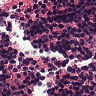
Metastatic tissue present: no